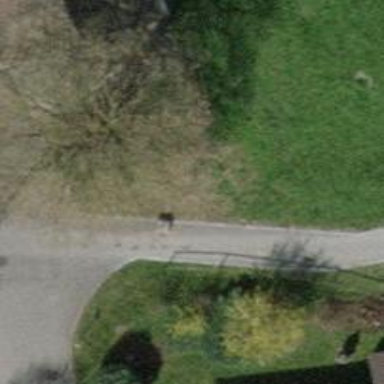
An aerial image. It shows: Bollard.